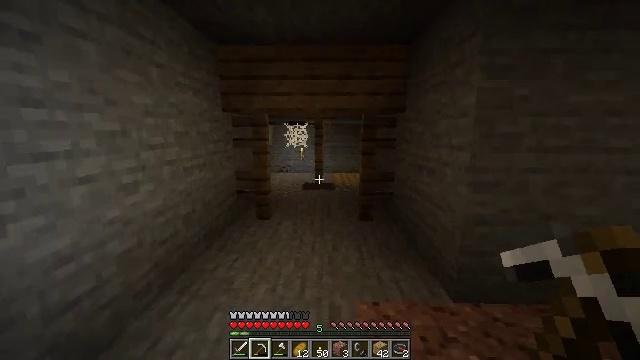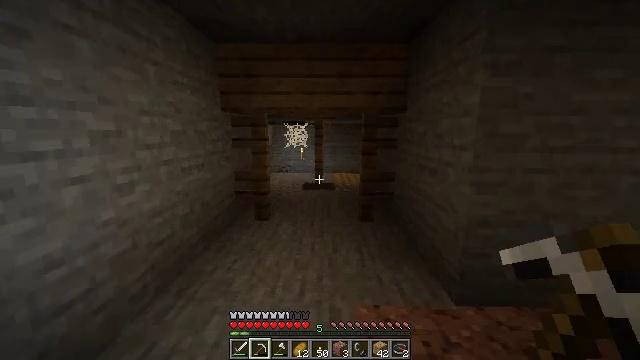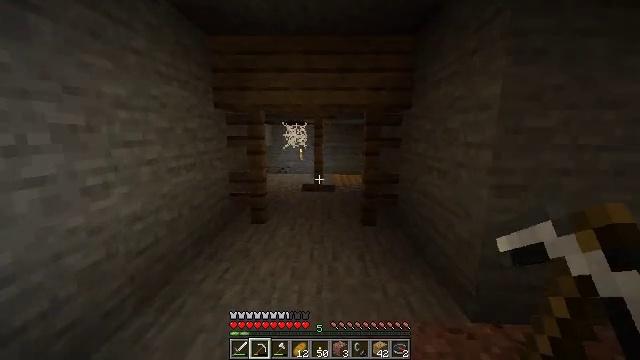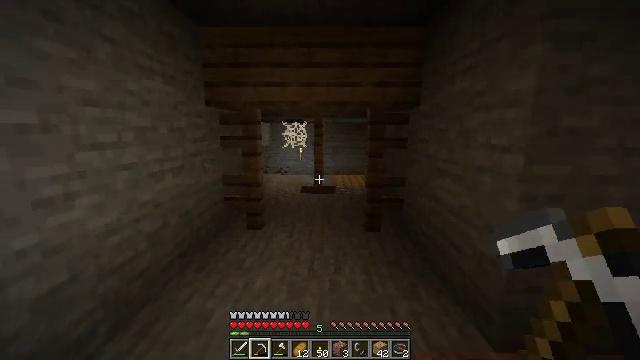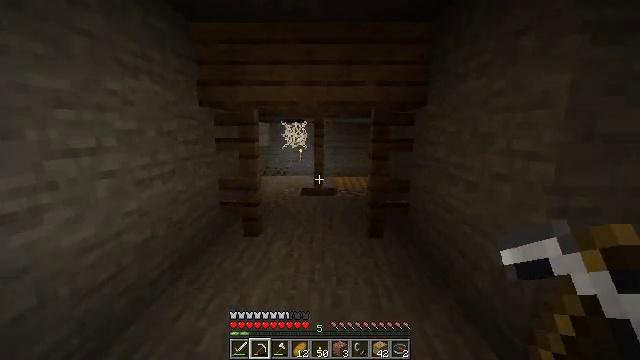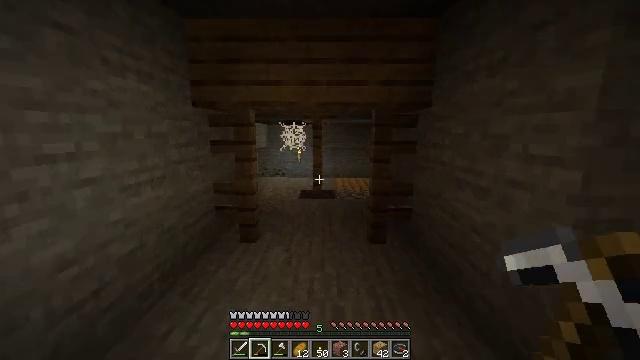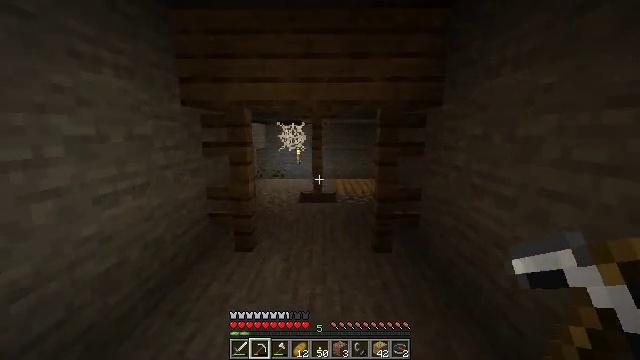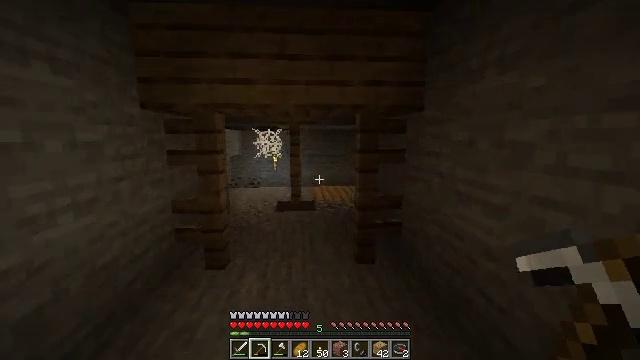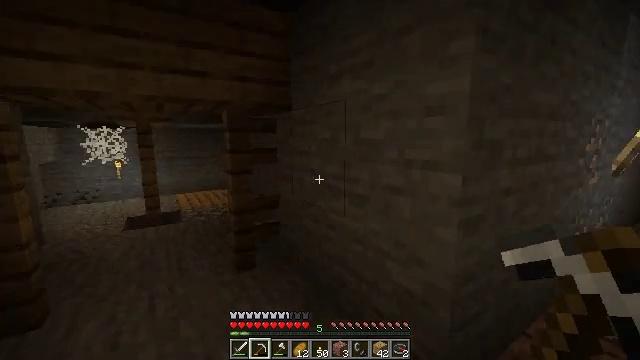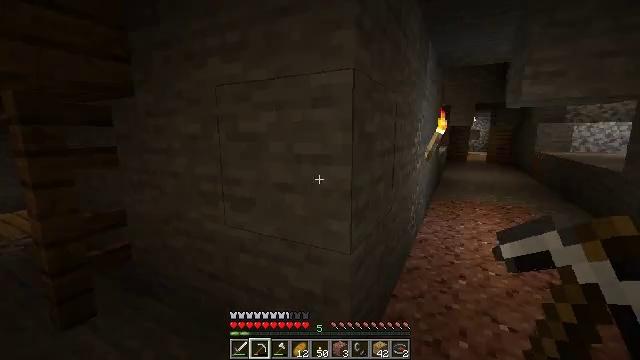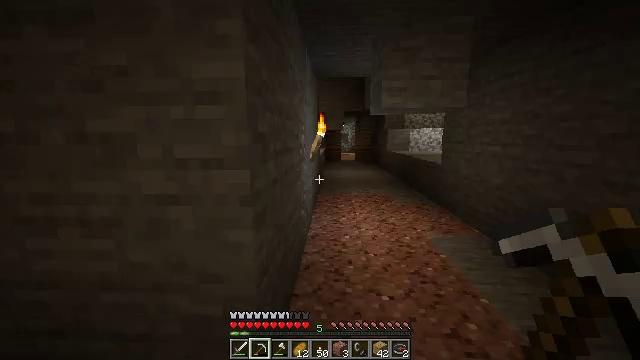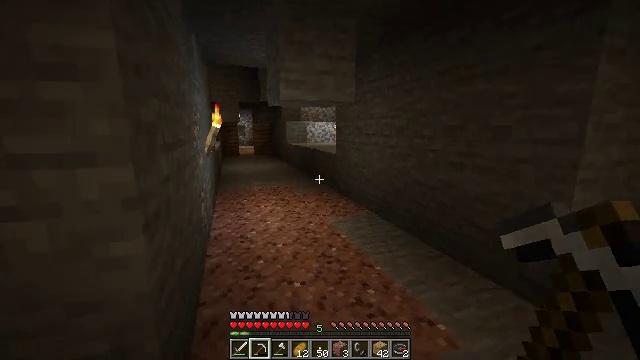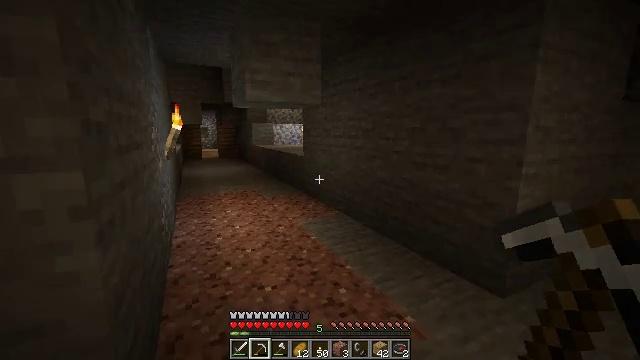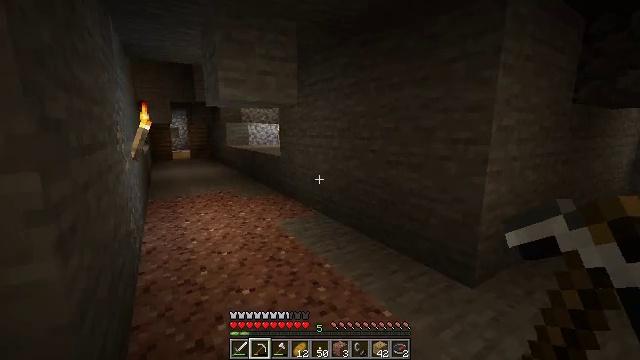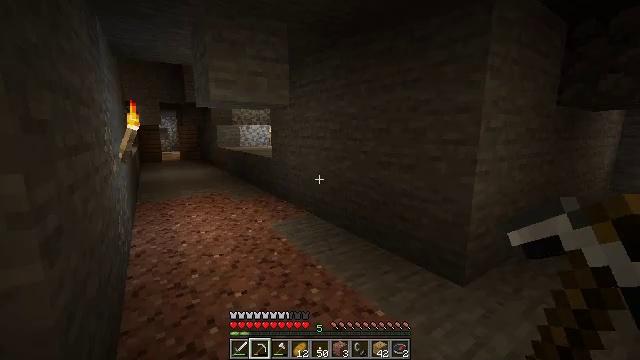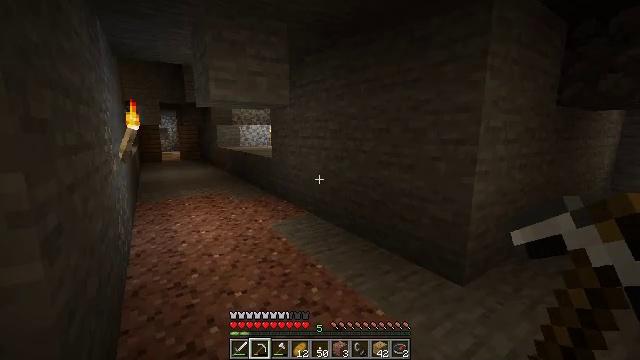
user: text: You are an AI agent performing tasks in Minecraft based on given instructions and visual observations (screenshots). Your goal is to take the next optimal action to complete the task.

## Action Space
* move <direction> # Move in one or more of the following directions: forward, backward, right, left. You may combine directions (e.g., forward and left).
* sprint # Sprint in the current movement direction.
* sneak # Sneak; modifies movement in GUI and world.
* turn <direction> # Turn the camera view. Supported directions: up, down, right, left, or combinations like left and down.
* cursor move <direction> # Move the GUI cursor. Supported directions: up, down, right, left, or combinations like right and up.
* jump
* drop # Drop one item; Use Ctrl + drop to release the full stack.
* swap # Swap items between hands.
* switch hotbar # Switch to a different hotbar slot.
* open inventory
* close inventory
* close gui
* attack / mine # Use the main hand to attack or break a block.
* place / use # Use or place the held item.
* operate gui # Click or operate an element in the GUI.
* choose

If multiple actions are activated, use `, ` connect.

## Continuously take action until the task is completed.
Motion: motion action
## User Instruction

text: Mine the cobweb to clear the path.
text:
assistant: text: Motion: move forward
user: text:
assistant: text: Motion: move forward
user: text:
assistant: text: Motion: move forward
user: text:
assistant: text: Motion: move forward
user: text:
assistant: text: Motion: move forward
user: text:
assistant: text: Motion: move forward
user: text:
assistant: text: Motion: move forward, turn right and up
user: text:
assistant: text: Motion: move forward, turn right
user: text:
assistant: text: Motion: turn right
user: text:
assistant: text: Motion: turn right
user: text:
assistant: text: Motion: turn right and down
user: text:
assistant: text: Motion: turn right
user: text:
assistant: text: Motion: turn right
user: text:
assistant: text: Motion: turn right
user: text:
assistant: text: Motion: no_op
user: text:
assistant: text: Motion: no_op
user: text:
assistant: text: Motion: no_op
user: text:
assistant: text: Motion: no_op
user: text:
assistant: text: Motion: no_op
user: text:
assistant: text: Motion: no_op
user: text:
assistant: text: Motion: no_op
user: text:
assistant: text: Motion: no_op
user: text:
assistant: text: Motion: turn right
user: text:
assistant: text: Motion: turn right
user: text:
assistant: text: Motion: turn right
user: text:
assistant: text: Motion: turn right
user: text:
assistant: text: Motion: no_op
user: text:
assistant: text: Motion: no_op
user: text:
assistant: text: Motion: no_op
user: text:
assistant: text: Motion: no_op